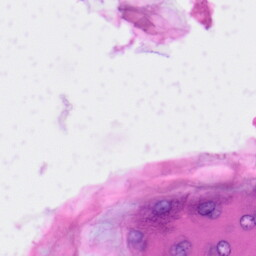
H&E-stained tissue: Skin